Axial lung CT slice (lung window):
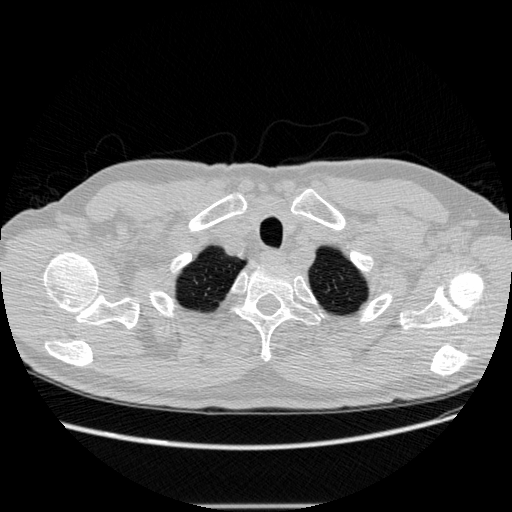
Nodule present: no